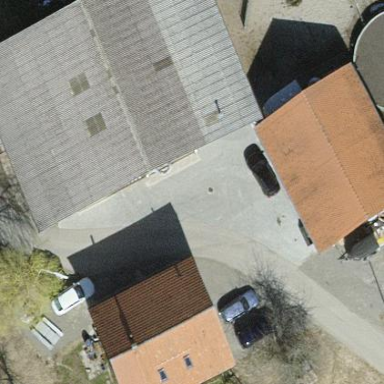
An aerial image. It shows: Farmyard area.